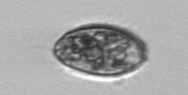
Label: Pleuronema